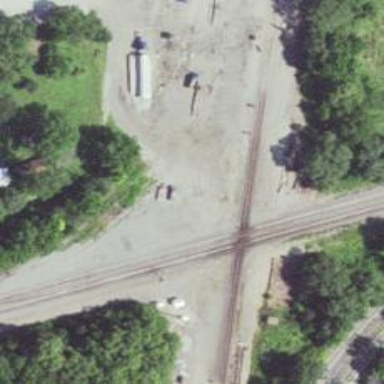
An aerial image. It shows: Railway crossing.